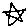
Label: star